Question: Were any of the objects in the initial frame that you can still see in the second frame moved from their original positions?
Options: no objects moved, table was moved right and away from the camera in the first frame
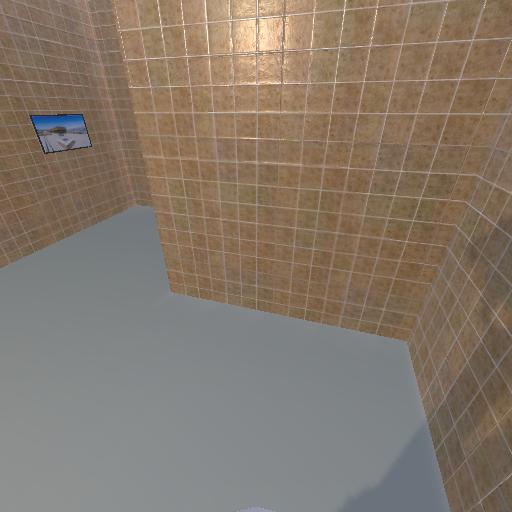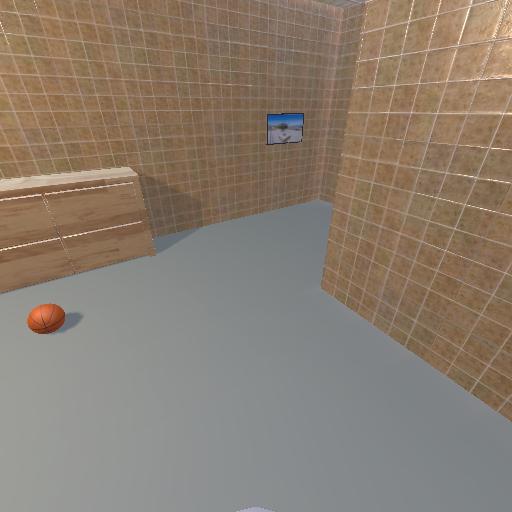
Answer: no objects moved